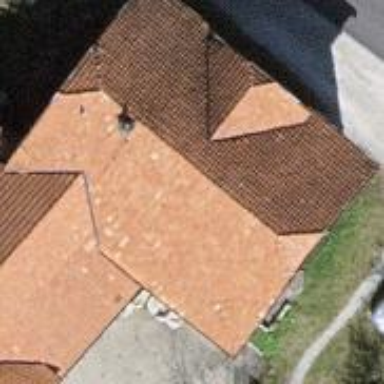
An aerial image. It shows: Building with gabled roof.